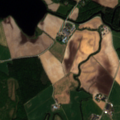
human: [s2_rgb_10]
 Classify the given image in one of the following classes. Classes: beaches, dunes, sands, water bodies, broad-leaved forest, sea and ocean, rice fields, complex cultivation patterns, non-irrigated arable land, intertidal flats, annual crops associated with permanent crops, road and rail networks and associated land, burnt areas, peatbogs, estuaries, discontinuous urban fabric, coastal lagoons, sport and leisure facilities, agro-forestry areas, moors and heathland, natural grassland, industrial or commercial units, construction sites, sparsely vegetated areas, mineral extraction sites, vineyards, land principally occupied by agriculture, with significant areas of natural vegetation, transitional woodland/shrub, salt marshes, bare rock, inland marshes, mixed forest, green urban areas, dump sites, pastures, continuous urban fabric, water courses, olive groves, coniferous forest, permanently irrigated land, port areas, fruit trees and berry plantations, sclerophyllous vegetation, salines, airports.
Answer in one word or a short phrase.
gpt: non-irrigated arable land, land principally occupied by agriculture, with significant areas of natural vegetation, mixed forest, water bodies